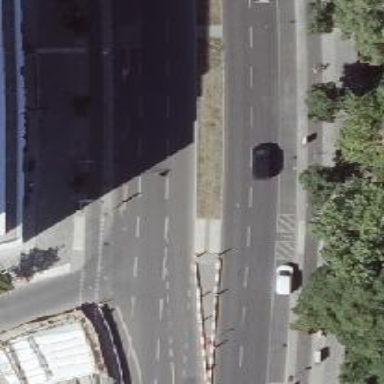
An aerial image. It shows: Asphalt footway with unmarked crossing.